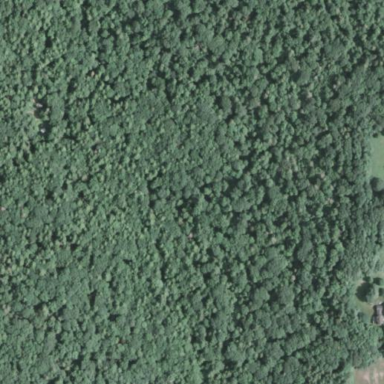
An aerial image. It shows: Existing Preserved Open Space in woodland area.